Interaction volume radius: 5 \u00c5
Interaction volume height: 20 \u00c5
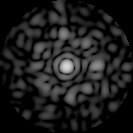
Disorder parameter: 0.8618